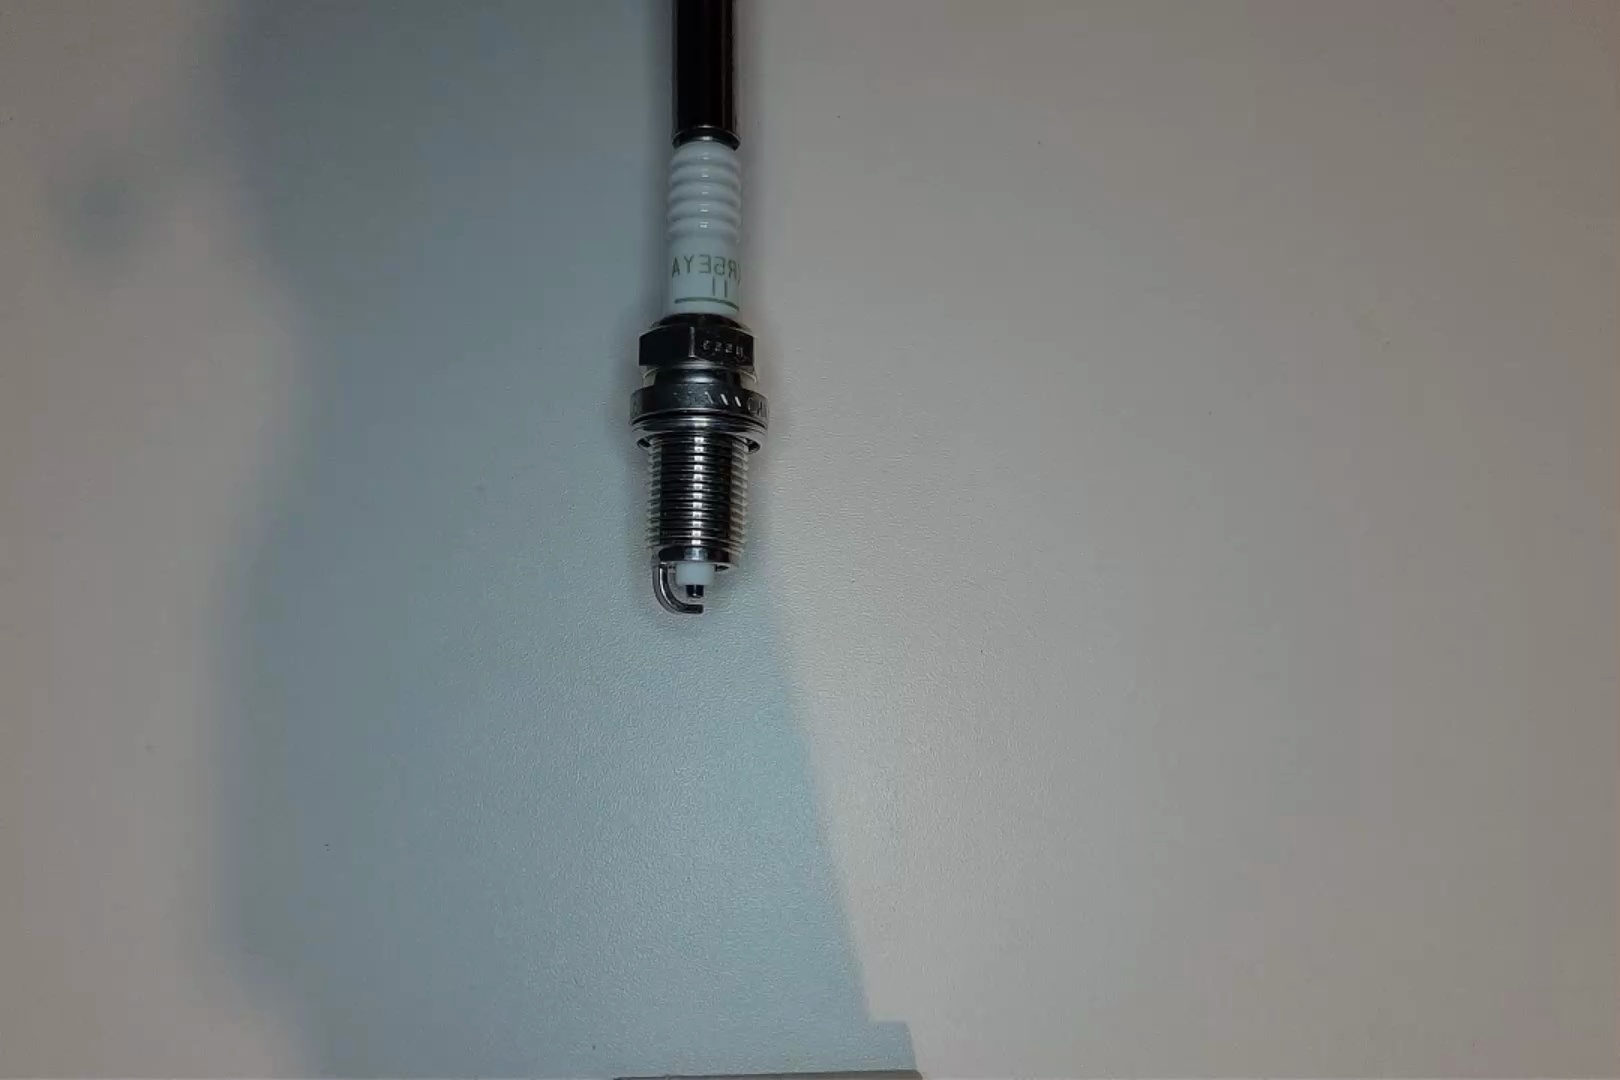
Label: normal